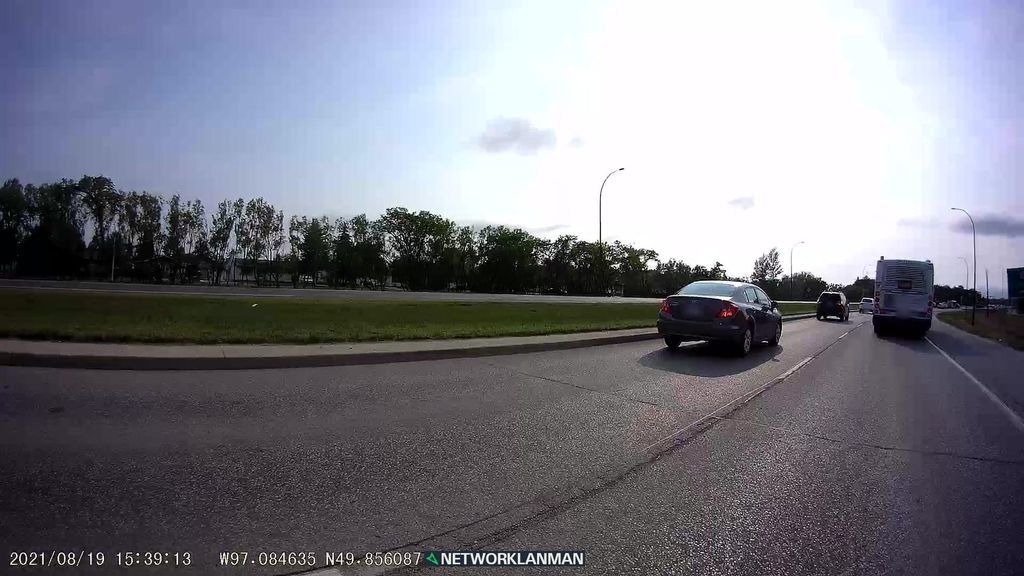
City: winnipeg